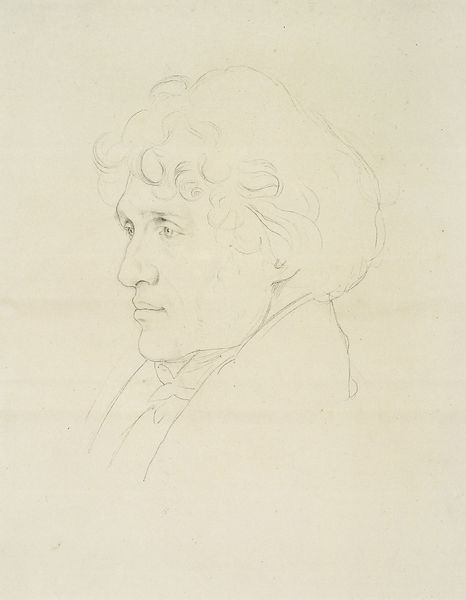
Titel: Bildnis Ferdinand Olivier
Künstler: Julius Schnorr von Carolsfeld
Institution: Privatbesitz
Schlagwörter: kopf, mann, frau, mund, nase, ohr, skizze, zeichnung, jacke, augen, gesicht, kragen, herr, porträt, haare, blatt, kinn, lippen, locken, büste, fliege, seite, bleistift, kiefer